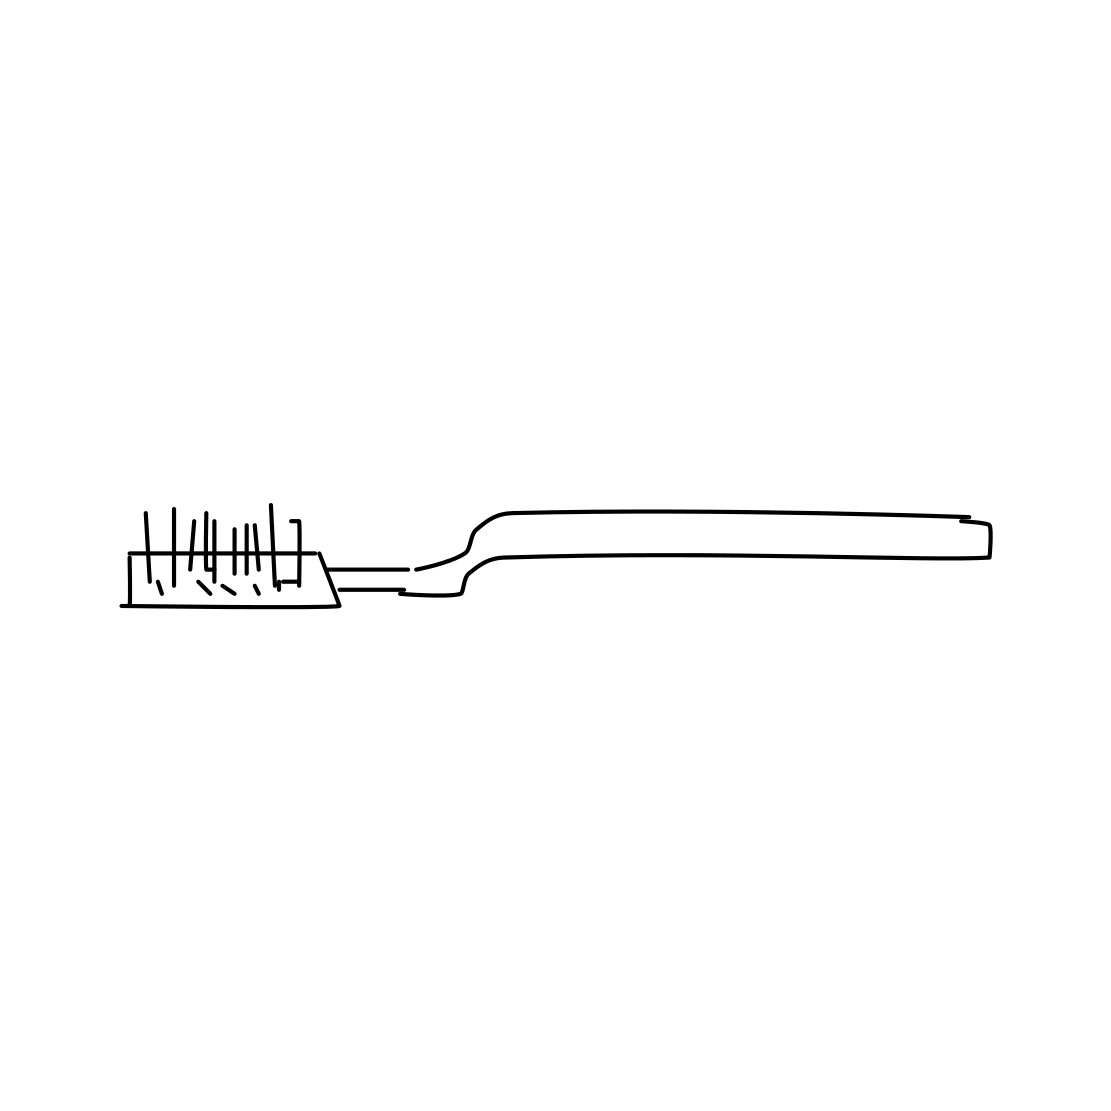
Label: toothbrush